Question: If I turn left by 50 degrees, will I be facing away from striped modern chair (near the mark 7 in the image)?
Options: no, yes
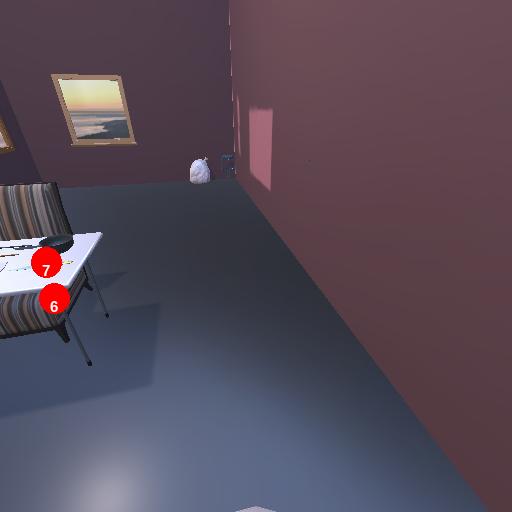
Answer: no